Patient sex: M
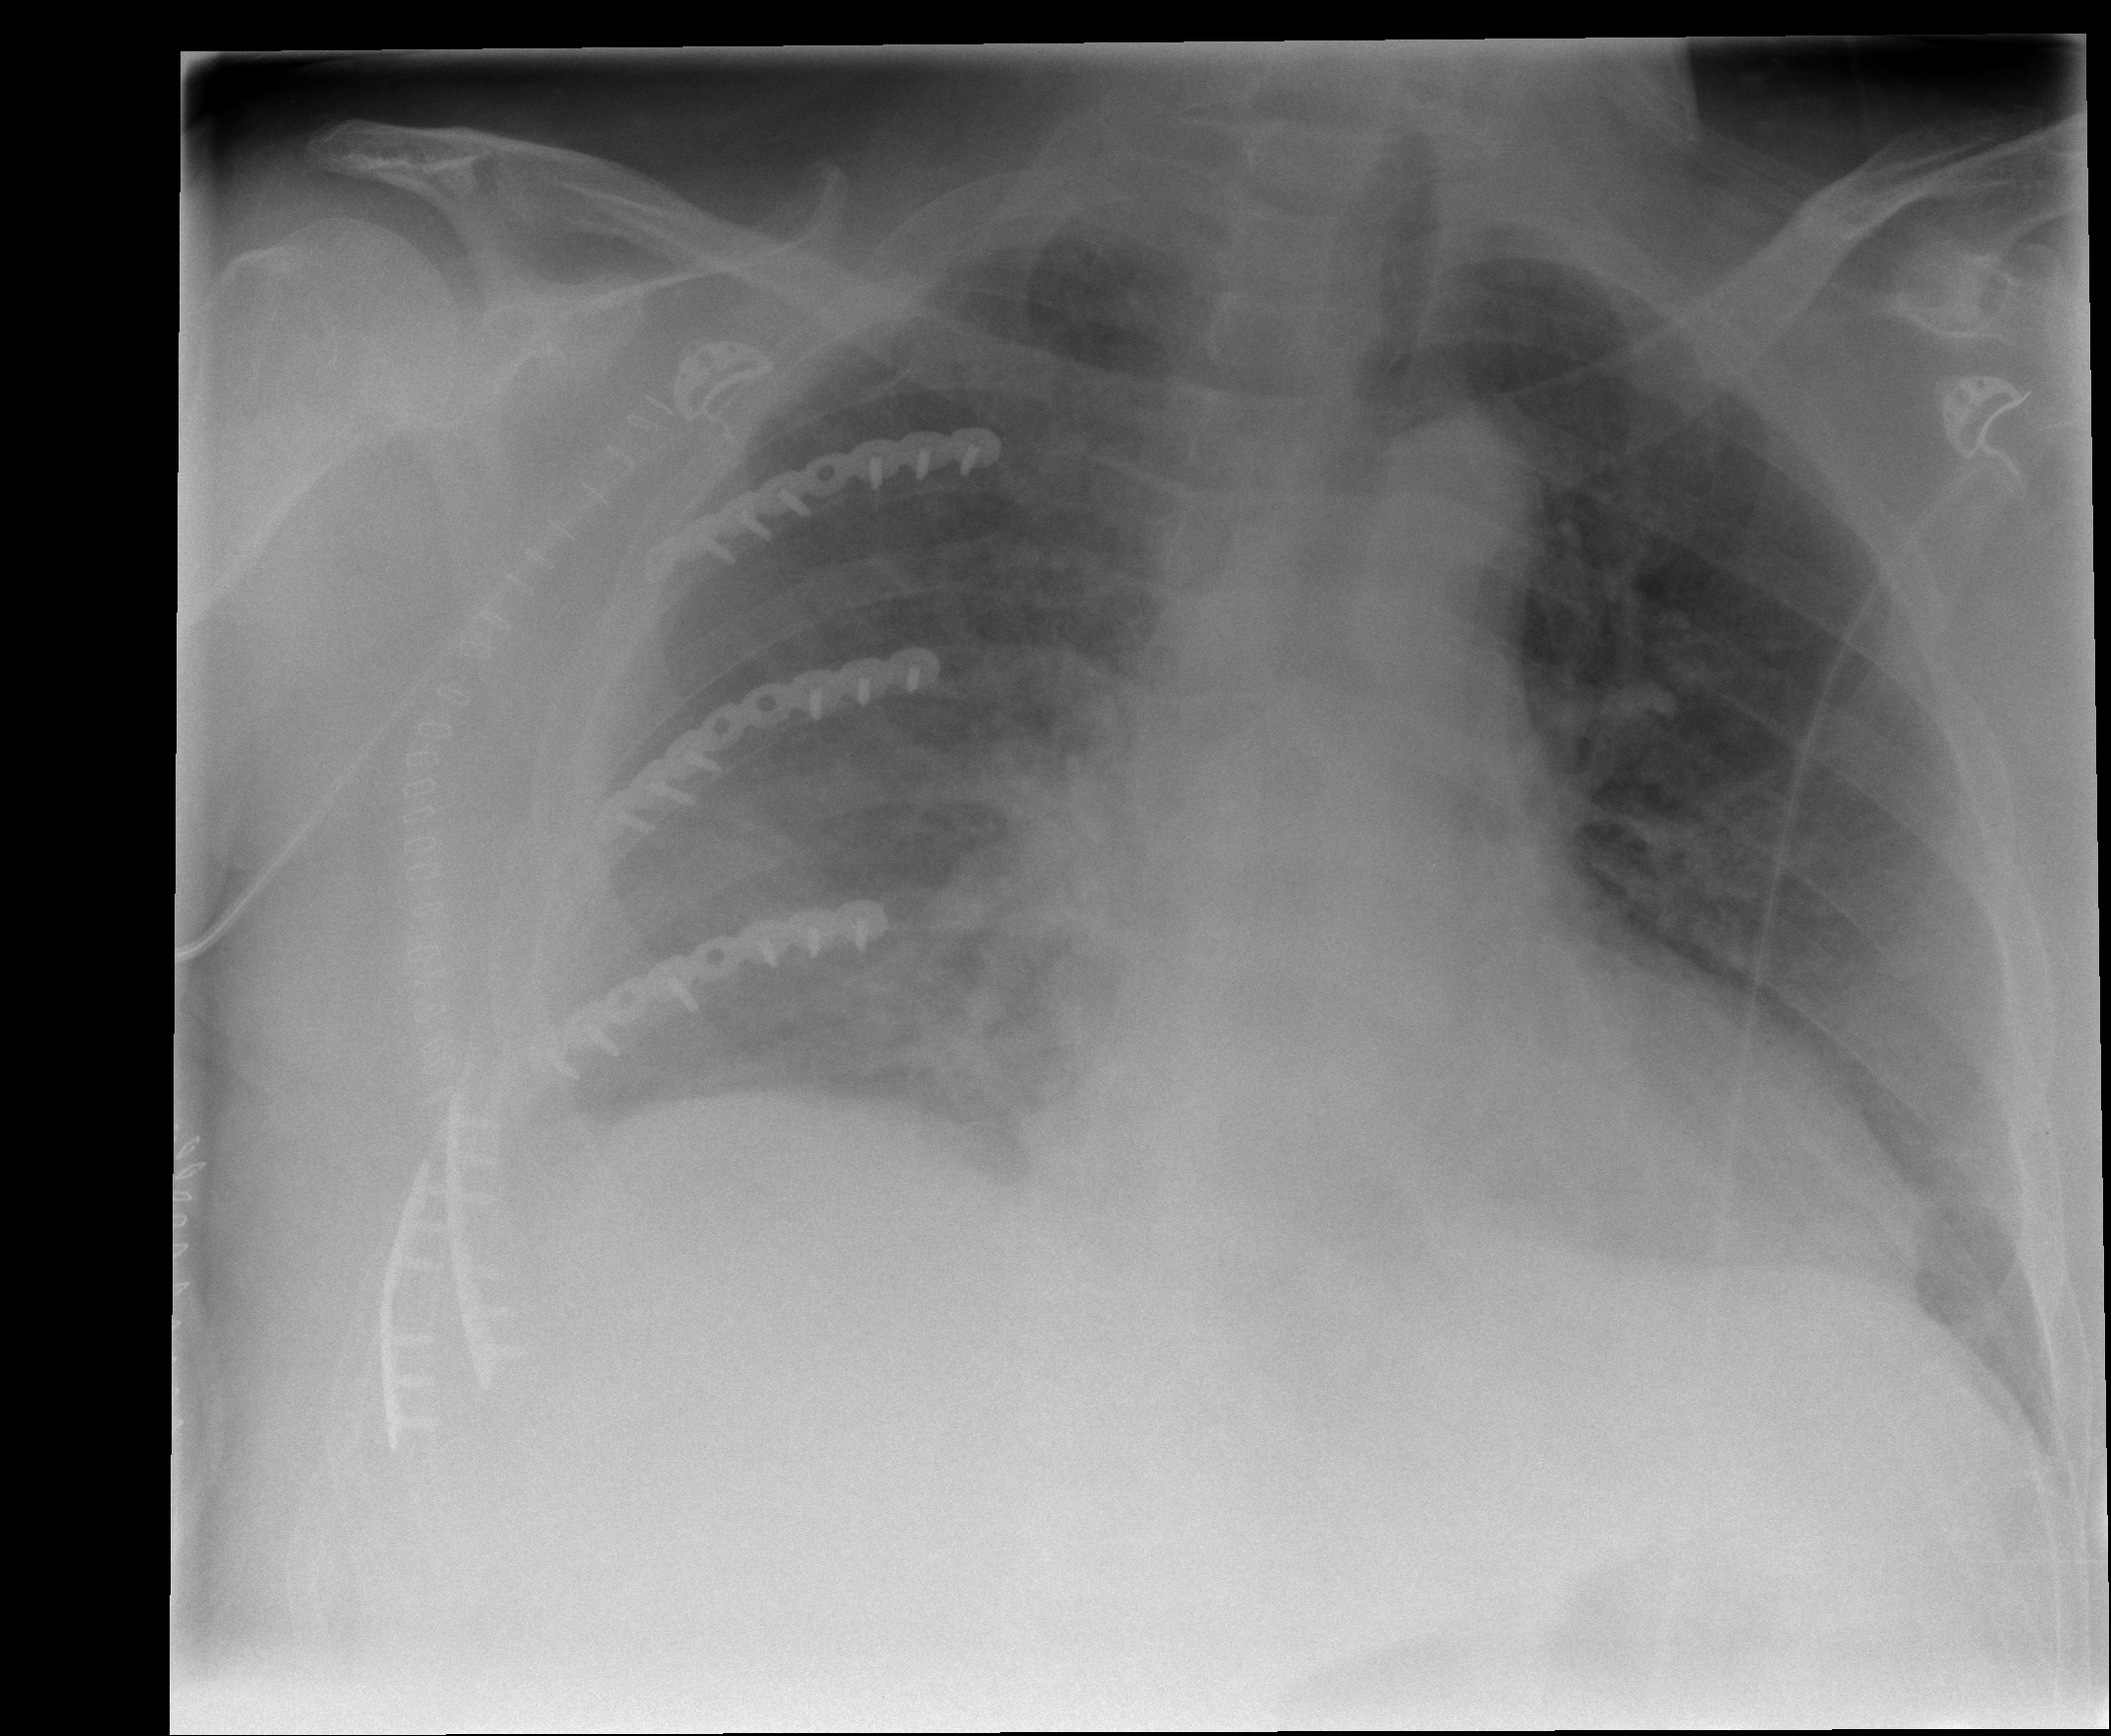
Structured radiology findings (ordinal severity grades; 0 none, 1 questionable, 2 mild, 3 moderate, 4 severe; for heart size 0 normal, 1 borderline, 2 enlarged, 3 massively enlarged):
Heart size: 1
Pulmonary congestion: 2
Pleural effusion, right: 2
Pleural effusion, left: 2
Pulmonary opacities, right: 2
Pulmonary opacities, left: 2
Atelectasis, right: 2
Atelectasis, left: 2